Question: I have a weird problem that I cannot get my FB Like box to show up in Chrome, Chrome Incognito / Firefox / Opera it just doesn't render at all. It shows up just fine if I log in to Facebook first.
Inside '<head>':
'''
<script>(function(d, s, id) {
var js, fjs = d.getElementsByTagName(s)[0];
if (d.getElementById(id)) return;
js = d.createElement(s); js.id = id;
js.src = "//connect.facebook.net/en_US/all.js#xfbml=1&appId=409074972499544";
fjs.parentNode.insertBefore(js, fjs);
}(document, 'script', 'facebook-jssdk'));</script>
'''
After opening tag of '<body>'
'''
<div id="fb-root"></div>
'''
Located at the where I want the box to be rendered at:
'<div style="padding-bottom: 10px;"><fb:like-box href="https://www.facebook.com/LeagueOfLegendsFinland" width="250" show_faces="false" colorscheme="dark" stream="false" header="false"></fb:like-box></div>'
My FB App:
So any experienced dev there who could point out my mistake? :) I already tried the HTML5/Iframe versions but it's the same deal. Also tried moving the code just right before body closes.
Oh, if anyone wants to directly go inspect the page: <URL>
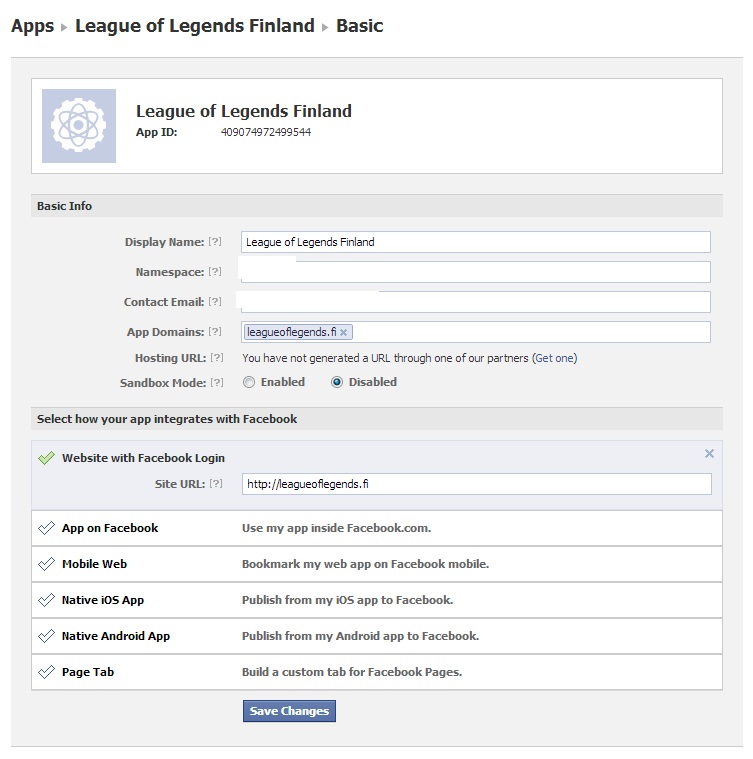
Answer: Solution:
> If the Like box won't display content to logged-out users, it's almost
certainly because there's a demographic restriction on your page. The
API (and social plugins) will only return information about such pages
to users who meet the restrictions.It's most likely that you've not yet published the page, have marked
the page as being for users >18, for users in a certain country, or
have marked the page as being 'Alcohol related' (which limits it to
users of legal drinking age in their country)
Had a country restriction on the page itself.